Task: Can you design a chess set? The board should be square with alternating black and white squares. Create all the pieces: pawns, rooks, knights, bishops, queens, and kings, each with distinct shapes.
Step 2948:
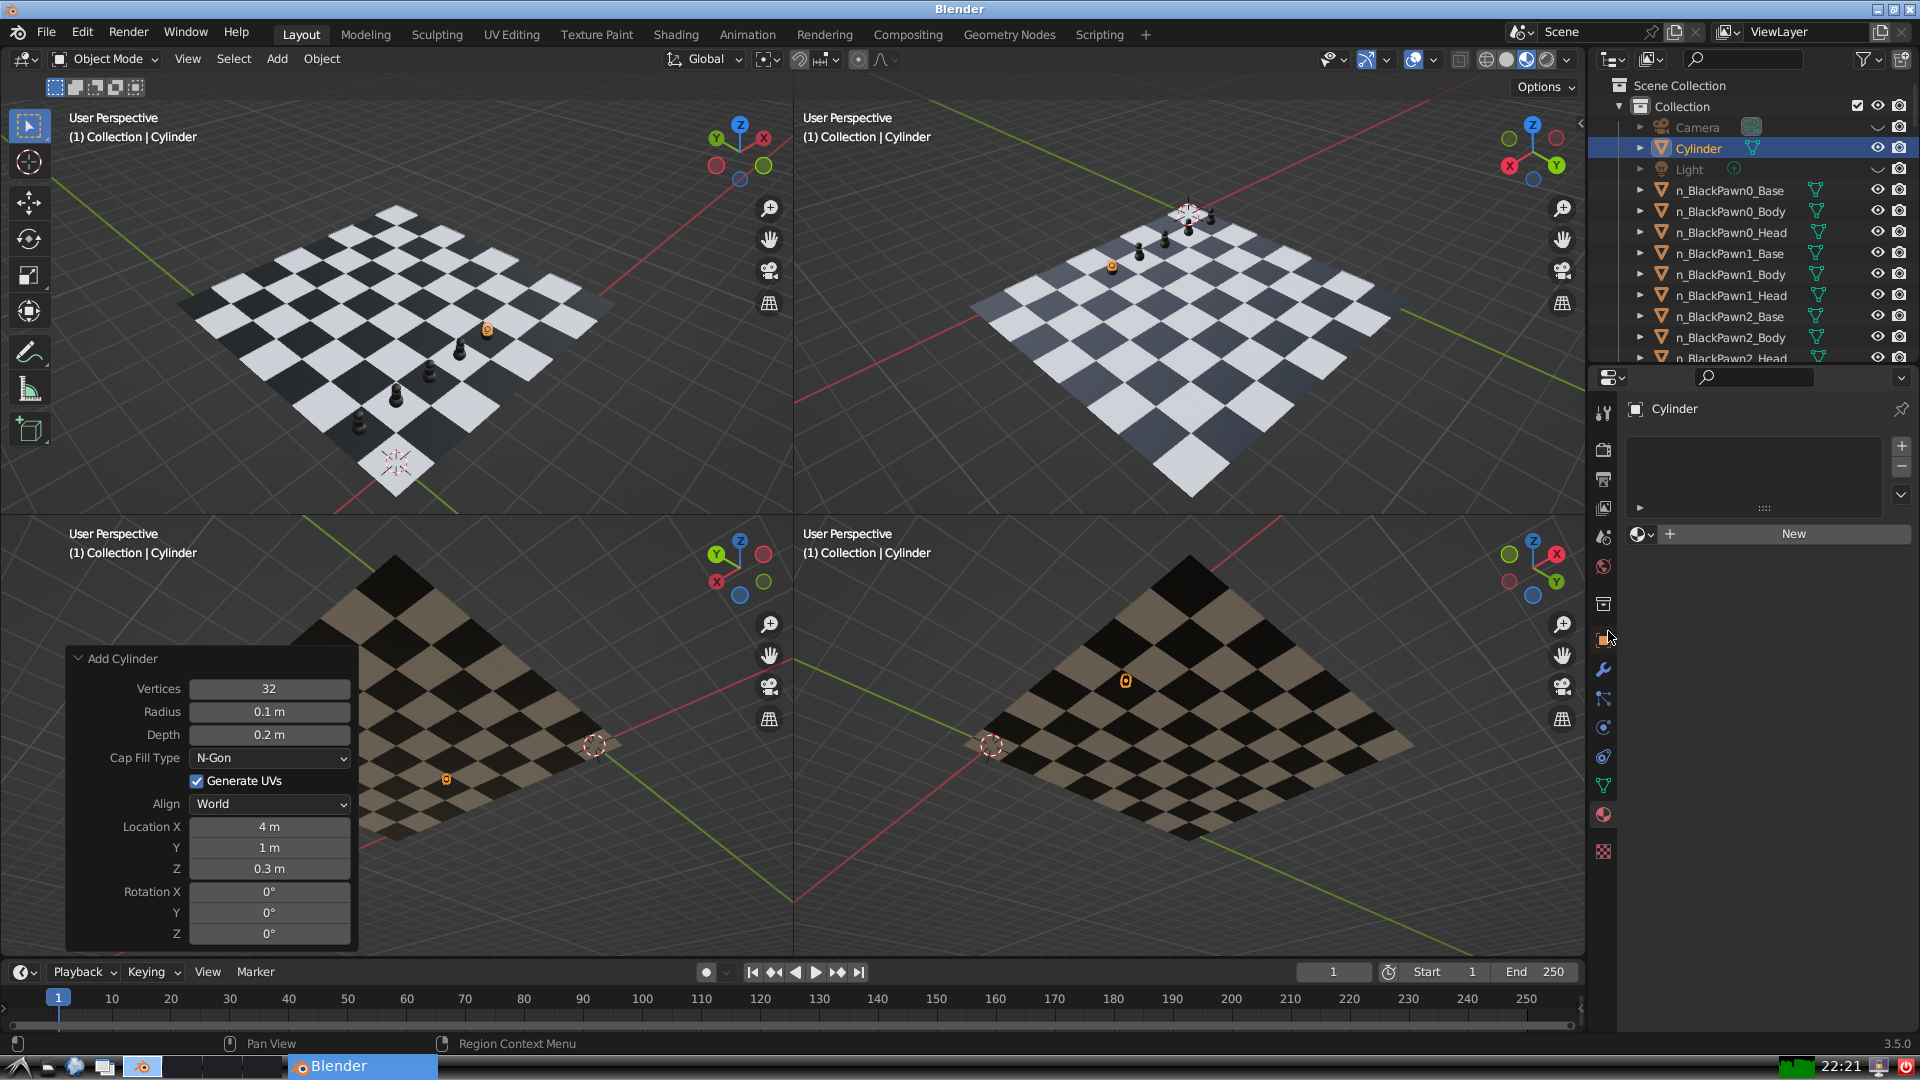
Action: click: no